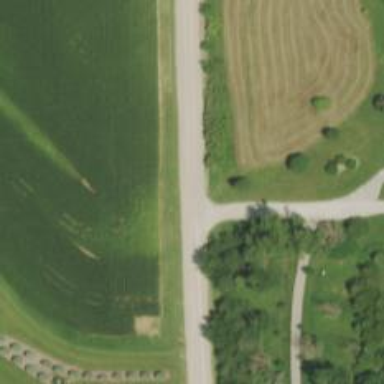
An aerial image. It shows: Unclassified road.